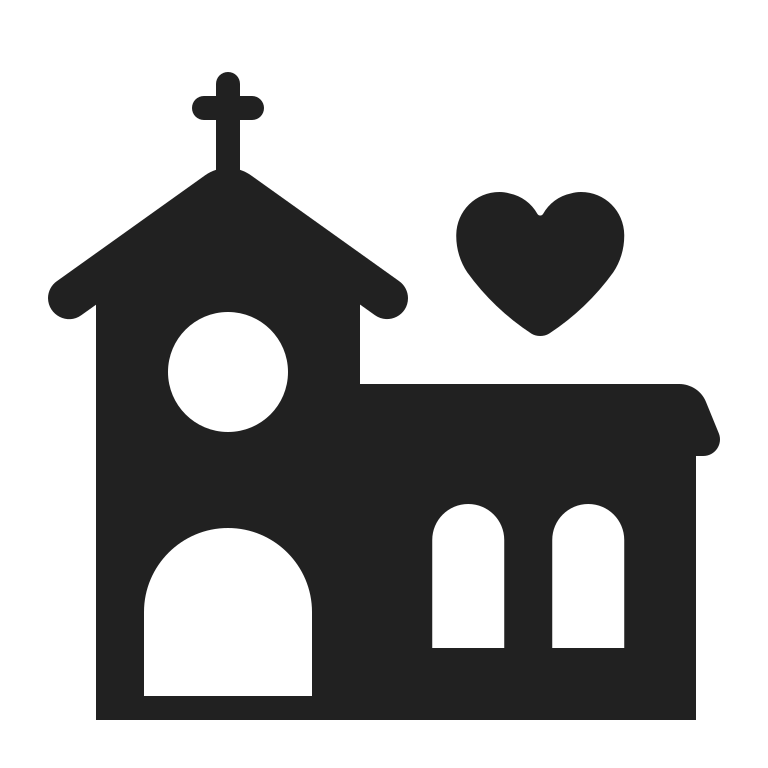
wedding high contrast